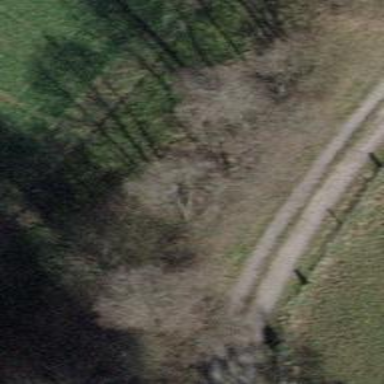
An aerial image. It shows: Ditch in the surroundings.